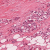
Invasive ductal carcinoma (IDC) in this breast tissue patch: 1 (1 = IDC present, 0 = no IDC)